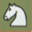
Piece: wN